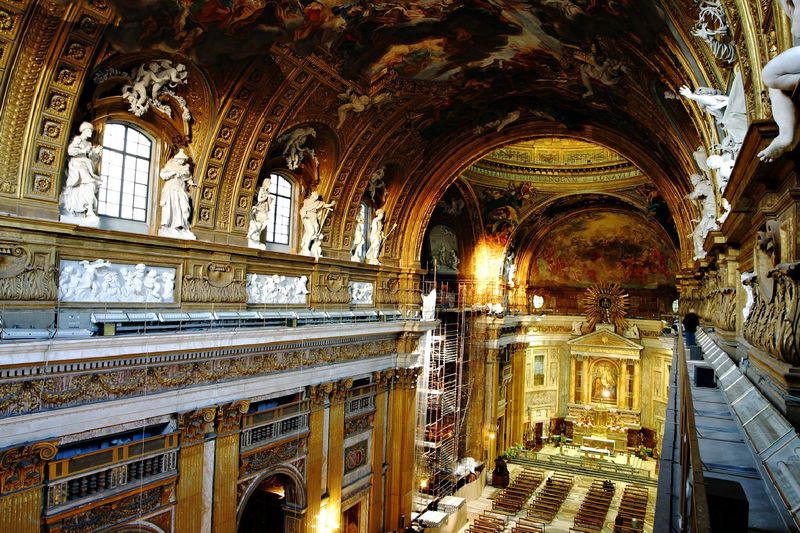
Titel: Stuckausstattung in Il Gesù in Rom
Künstler: Giovanni Battista Gaulli
Standort: Rom, Il Gesù (EU - I - Latium)
Schlagwörter: fenster, licht, marmor, säulen, weiss, malerei, kirche, sonne, gold, decke, statue, relief, bogen, scheinwerfer, figuren, kuppel, detail, stuck, foto, fotografie, gerüst, gewölbe, vergoldet, dom, strahlen, altar, bänke, kathedrale, sims, seitenschiff, putten, vierung